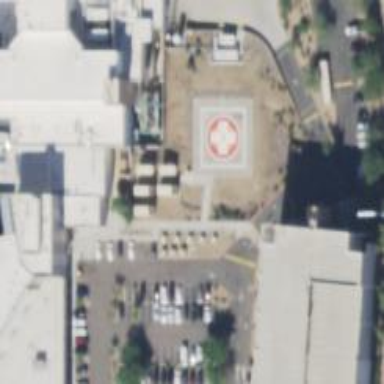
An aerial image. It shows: Heliport at the airport.